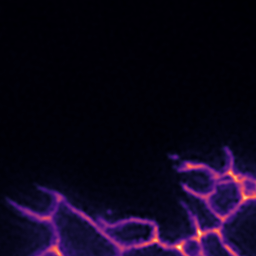
Label: Super-resolution ER image